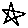
Label: star